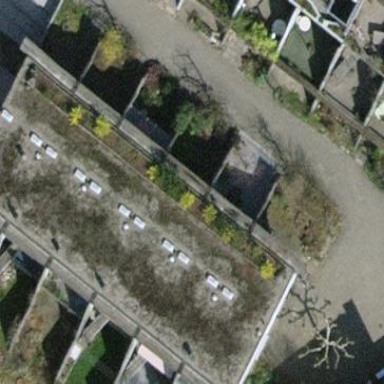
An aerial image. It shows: Terrace building.